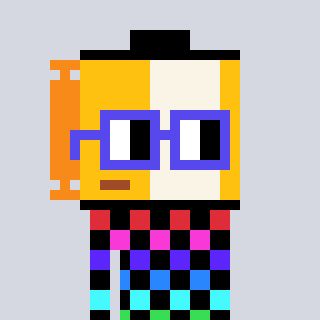
a pixel art character with square blue glasses, a film roll-shaped head and a bluegrey-colored body on a cool background